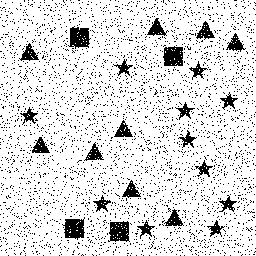
Squares: 4
Triangles: 9
Stars: 11
Total shapes: 24